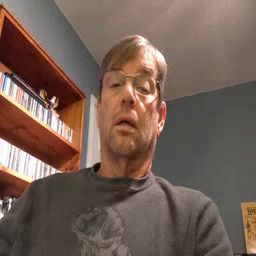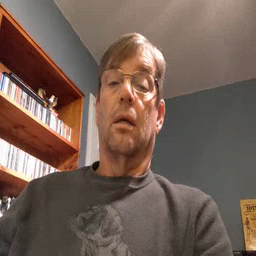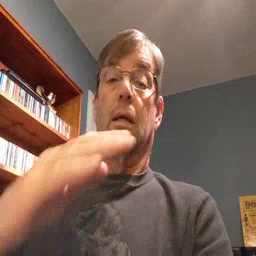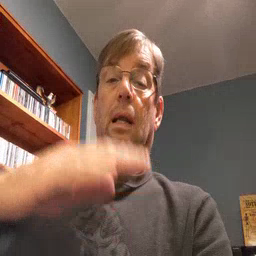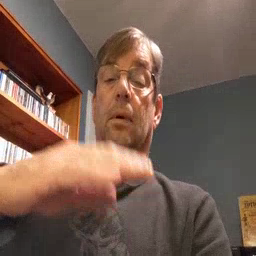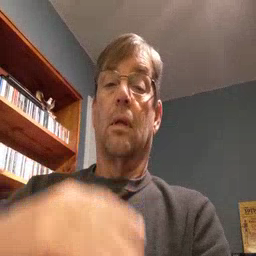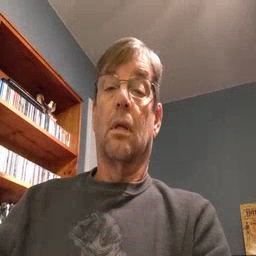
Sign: table